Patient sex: F
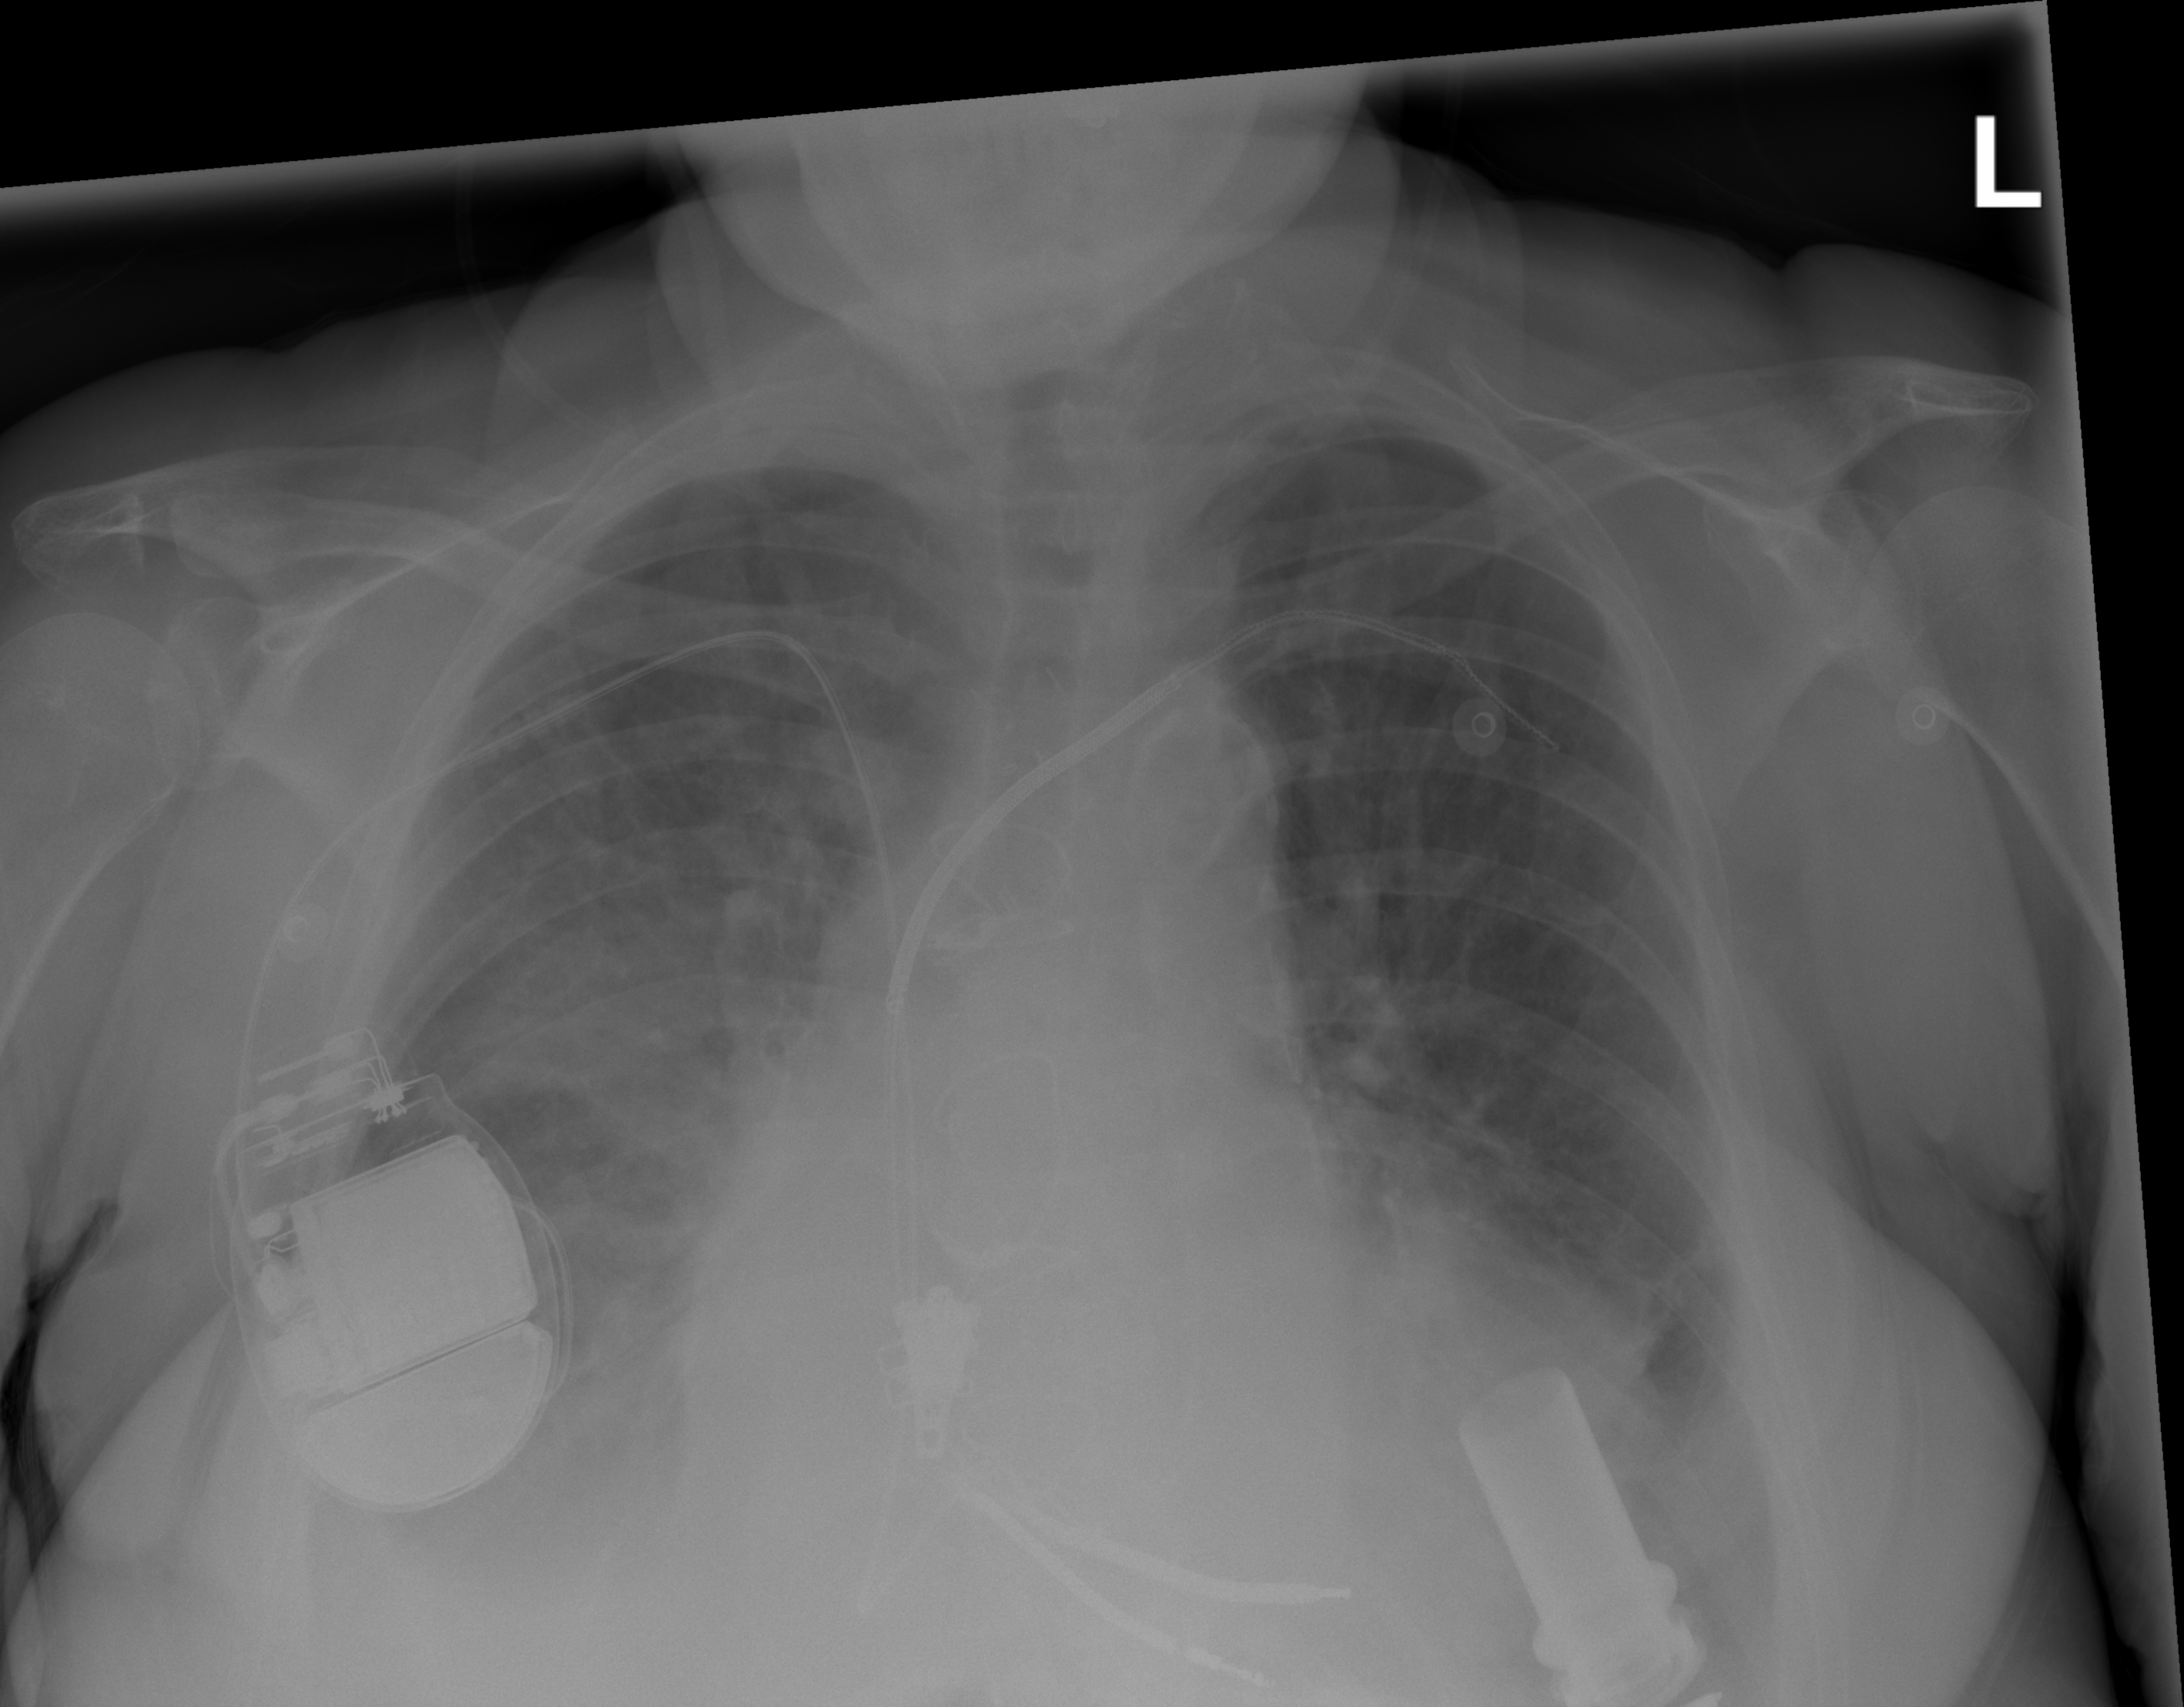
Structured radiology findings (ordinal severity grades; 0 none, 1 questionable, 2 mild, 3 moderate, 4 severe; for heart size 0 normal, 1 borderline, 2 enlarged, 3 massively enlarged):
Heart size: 2
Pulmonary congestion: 2
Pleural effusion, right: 2
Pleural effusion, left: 2
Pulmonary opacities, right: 2
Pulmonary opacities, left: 0
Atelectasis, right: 2
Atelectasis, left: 2